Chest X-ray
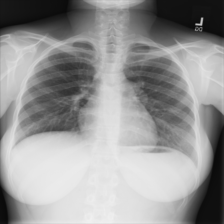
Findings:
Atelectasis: negative
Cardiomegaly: negative
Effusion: negative
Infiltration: negative
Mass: negative
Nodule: negative
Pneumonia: negative
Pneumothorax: negative
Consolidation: negative
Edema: negative
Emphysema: negative
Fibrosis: negative
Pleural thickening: negative
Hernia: negative